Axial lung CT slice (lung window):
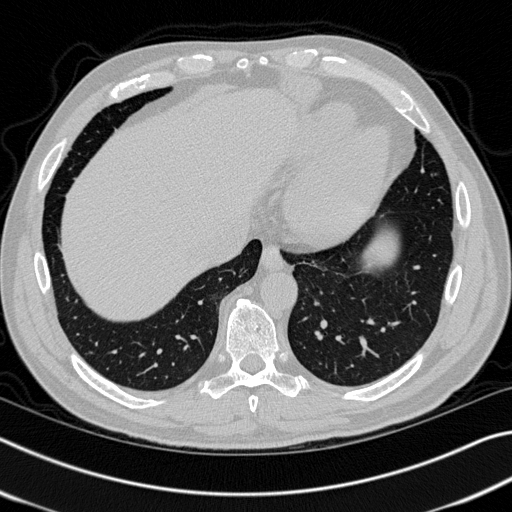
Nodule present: no